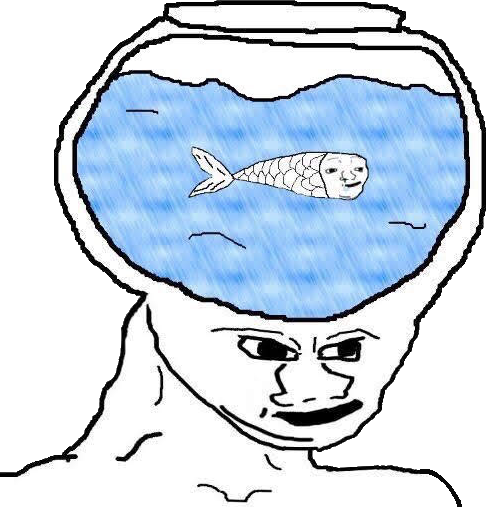
Label: 5_Brainlet